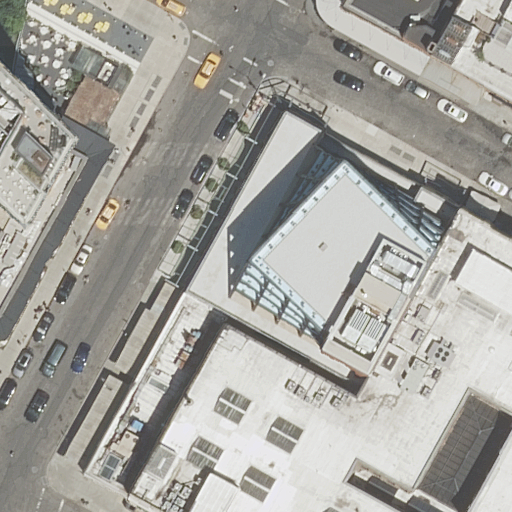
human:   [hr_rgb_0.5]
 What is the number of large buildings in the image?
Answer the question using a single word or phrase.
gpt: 4

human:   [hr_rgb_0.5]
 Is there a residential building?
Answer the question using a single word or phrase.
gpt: yes

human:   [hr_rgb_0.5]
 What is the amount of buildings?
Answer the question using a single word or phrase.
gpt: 7

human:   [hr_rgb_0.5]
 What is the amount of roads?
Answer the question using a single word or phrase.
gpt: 3

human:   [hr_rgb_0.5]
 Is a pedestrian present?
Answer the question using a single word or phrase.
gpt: yes

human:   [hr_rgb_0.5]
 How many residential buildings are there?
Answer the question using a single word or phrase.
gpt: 7

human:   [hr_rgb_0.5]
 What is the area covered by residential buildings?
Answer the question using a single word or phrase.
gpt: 9628m2

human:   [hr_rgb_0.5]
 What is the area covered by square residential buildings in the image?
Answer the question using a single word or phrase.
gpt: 0m2

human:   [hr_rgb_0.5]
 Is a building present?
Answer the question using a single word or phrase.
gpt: yes

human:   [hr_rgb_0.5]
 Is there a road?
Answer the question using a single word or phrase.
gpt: yes

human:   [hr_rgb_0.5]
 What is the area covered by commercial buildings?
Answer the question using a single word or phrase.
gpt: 0m2

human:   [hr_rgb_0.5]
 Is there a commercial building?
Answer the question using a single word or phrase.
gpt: no

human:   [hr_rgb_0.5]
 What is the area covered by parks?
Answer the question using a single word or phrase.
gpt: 2188m2

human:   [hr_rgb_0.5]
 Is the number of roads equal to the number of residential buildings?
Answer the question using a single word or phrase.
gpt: no

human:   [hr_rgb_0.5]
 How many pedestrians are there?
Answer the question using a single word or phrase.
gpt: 1

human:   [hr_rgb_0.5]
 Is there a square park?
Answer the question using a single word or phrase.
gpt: no

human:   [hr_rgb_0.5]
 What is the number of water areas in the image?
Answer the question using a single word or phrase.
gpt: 0

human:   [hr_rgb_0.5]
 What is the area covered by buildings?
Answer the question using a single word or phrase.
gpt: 9628m2

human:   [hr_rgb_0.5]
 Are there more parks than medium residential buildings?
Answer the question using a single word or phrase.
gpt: no

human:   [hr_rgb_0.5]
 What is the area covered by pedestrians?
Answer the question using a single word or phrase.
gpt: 426m2

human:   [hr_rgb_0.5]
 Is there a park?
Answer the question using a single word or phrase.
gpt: yes

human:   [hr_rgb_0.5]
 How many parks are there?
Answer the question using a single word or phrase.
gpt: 1

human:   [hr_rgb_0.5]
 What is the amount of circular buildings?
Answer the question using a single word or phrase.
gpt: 0

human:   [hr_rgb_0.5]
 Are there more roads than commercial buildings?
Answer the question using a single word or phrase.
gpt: yes

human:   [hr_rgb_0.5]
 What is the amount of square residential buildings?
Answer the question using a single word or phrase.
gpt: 0

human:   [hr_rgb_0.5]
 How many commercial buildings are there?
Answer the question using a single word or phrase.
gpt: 0

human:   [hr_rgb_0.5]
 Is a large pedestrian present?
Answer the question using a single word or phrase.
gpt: no

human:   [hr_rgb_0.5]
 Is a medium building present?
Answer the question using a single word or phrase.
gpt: yes

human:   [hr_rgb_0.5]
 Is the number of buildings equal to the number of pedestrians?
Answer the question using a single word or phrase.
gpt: no

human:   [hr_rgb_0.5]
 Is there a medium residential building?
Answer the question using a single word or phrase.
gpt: yes

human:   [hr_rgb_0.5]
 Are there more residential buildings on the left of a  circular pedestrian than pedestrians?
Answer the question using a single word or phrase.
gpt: no

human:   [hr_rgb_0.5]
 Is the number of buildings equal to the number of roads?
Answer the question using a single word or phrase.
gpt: no

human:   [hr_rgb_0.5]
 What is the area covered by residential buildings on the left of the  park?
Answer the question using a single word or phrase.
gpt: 0m2

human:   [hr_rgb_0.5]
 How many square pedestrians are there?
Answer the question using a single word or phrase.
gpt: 0

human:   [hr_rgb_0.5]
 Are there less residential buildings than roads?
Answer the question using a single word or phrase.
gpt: no

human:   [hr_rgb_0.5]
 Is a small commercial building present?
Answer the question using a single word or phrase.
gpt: no

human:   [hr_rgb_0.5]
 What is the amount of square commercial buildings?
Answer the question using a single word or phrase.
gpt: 0

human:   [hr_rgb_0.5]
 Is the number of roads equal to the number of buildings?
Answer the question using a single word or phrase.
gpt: no

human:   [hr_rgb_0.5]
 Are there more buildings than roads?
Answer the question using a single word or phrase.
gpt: yes

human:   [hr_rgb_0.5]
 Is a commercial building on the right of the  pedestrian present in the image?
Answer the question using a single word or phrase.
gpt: no

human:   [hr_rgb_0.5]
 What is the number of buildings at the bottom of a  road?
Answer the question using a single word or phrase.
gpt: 3

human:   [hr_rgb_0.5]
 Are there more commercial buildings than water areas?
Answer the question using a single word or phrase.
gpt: no

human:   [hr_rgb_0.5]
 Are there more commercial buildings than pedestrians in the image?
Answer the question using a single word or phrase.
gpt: no

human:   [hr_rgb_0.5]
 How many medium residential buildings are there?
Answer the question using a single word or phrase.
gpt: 3

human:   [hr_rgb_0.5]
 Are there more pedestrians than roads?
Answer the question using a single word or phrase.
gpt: no

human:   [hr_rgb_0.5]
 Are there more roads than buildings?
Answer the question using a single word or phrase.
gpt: no

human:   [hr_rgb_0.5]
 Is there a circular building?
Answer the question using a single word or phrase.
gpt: no

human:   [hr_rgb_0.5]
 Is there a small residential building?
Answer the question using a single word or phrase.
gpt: no

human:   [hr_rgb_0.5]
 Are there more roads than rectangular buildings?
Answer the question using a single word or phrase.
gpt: no

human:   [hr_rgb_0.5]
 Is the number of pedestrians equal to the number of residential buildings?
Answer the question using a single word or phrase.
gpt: no

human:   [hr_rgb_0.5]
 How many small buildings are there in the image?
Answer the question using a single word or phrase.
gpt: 0

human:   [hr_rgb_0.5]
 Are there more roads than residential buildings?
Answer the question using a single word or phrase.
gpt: no

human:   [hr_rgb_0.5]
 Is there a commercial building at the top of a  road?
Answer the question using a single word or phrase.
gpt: no

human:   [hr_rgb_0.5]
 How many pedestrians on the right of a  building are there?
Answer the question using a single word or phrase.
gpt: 1

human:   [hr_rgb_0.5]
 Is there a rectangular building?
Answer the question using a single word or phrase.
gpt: yes

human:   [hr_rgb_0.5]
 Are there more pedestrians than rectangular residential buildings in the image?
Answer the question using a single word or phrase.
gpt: no

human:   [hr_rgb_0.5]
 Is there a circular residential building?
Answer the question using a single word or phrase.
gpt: no

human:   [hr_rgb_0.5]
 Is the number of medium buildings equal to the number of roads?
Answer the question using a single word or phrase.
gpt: yes

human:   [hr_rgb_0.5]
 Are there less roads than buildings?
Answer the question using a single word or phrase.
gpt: yes

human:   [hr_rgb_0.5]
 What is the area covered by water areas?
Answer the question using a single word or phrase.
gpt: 0m2

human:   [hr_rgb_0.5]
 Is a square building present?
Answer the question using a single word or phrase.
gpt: no

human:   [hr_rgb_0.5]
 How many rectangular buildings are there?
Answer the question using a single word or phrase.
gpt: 4

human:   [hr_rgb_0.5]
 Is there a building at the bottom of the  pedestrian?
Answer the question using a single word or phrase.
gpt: yes

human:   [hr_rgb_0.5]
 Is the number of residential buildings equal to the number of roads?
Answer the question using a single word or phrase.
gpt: no